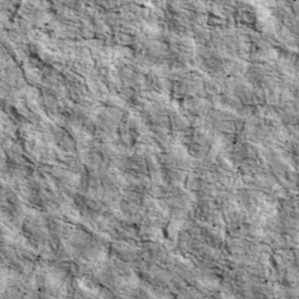
Label: non_frost